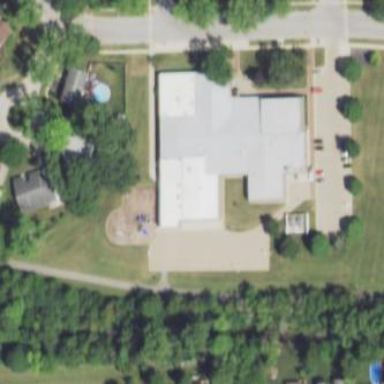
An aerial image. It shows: School facility within area designated for education.